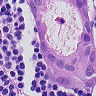
Metastatic tissue present: yes